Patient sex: M
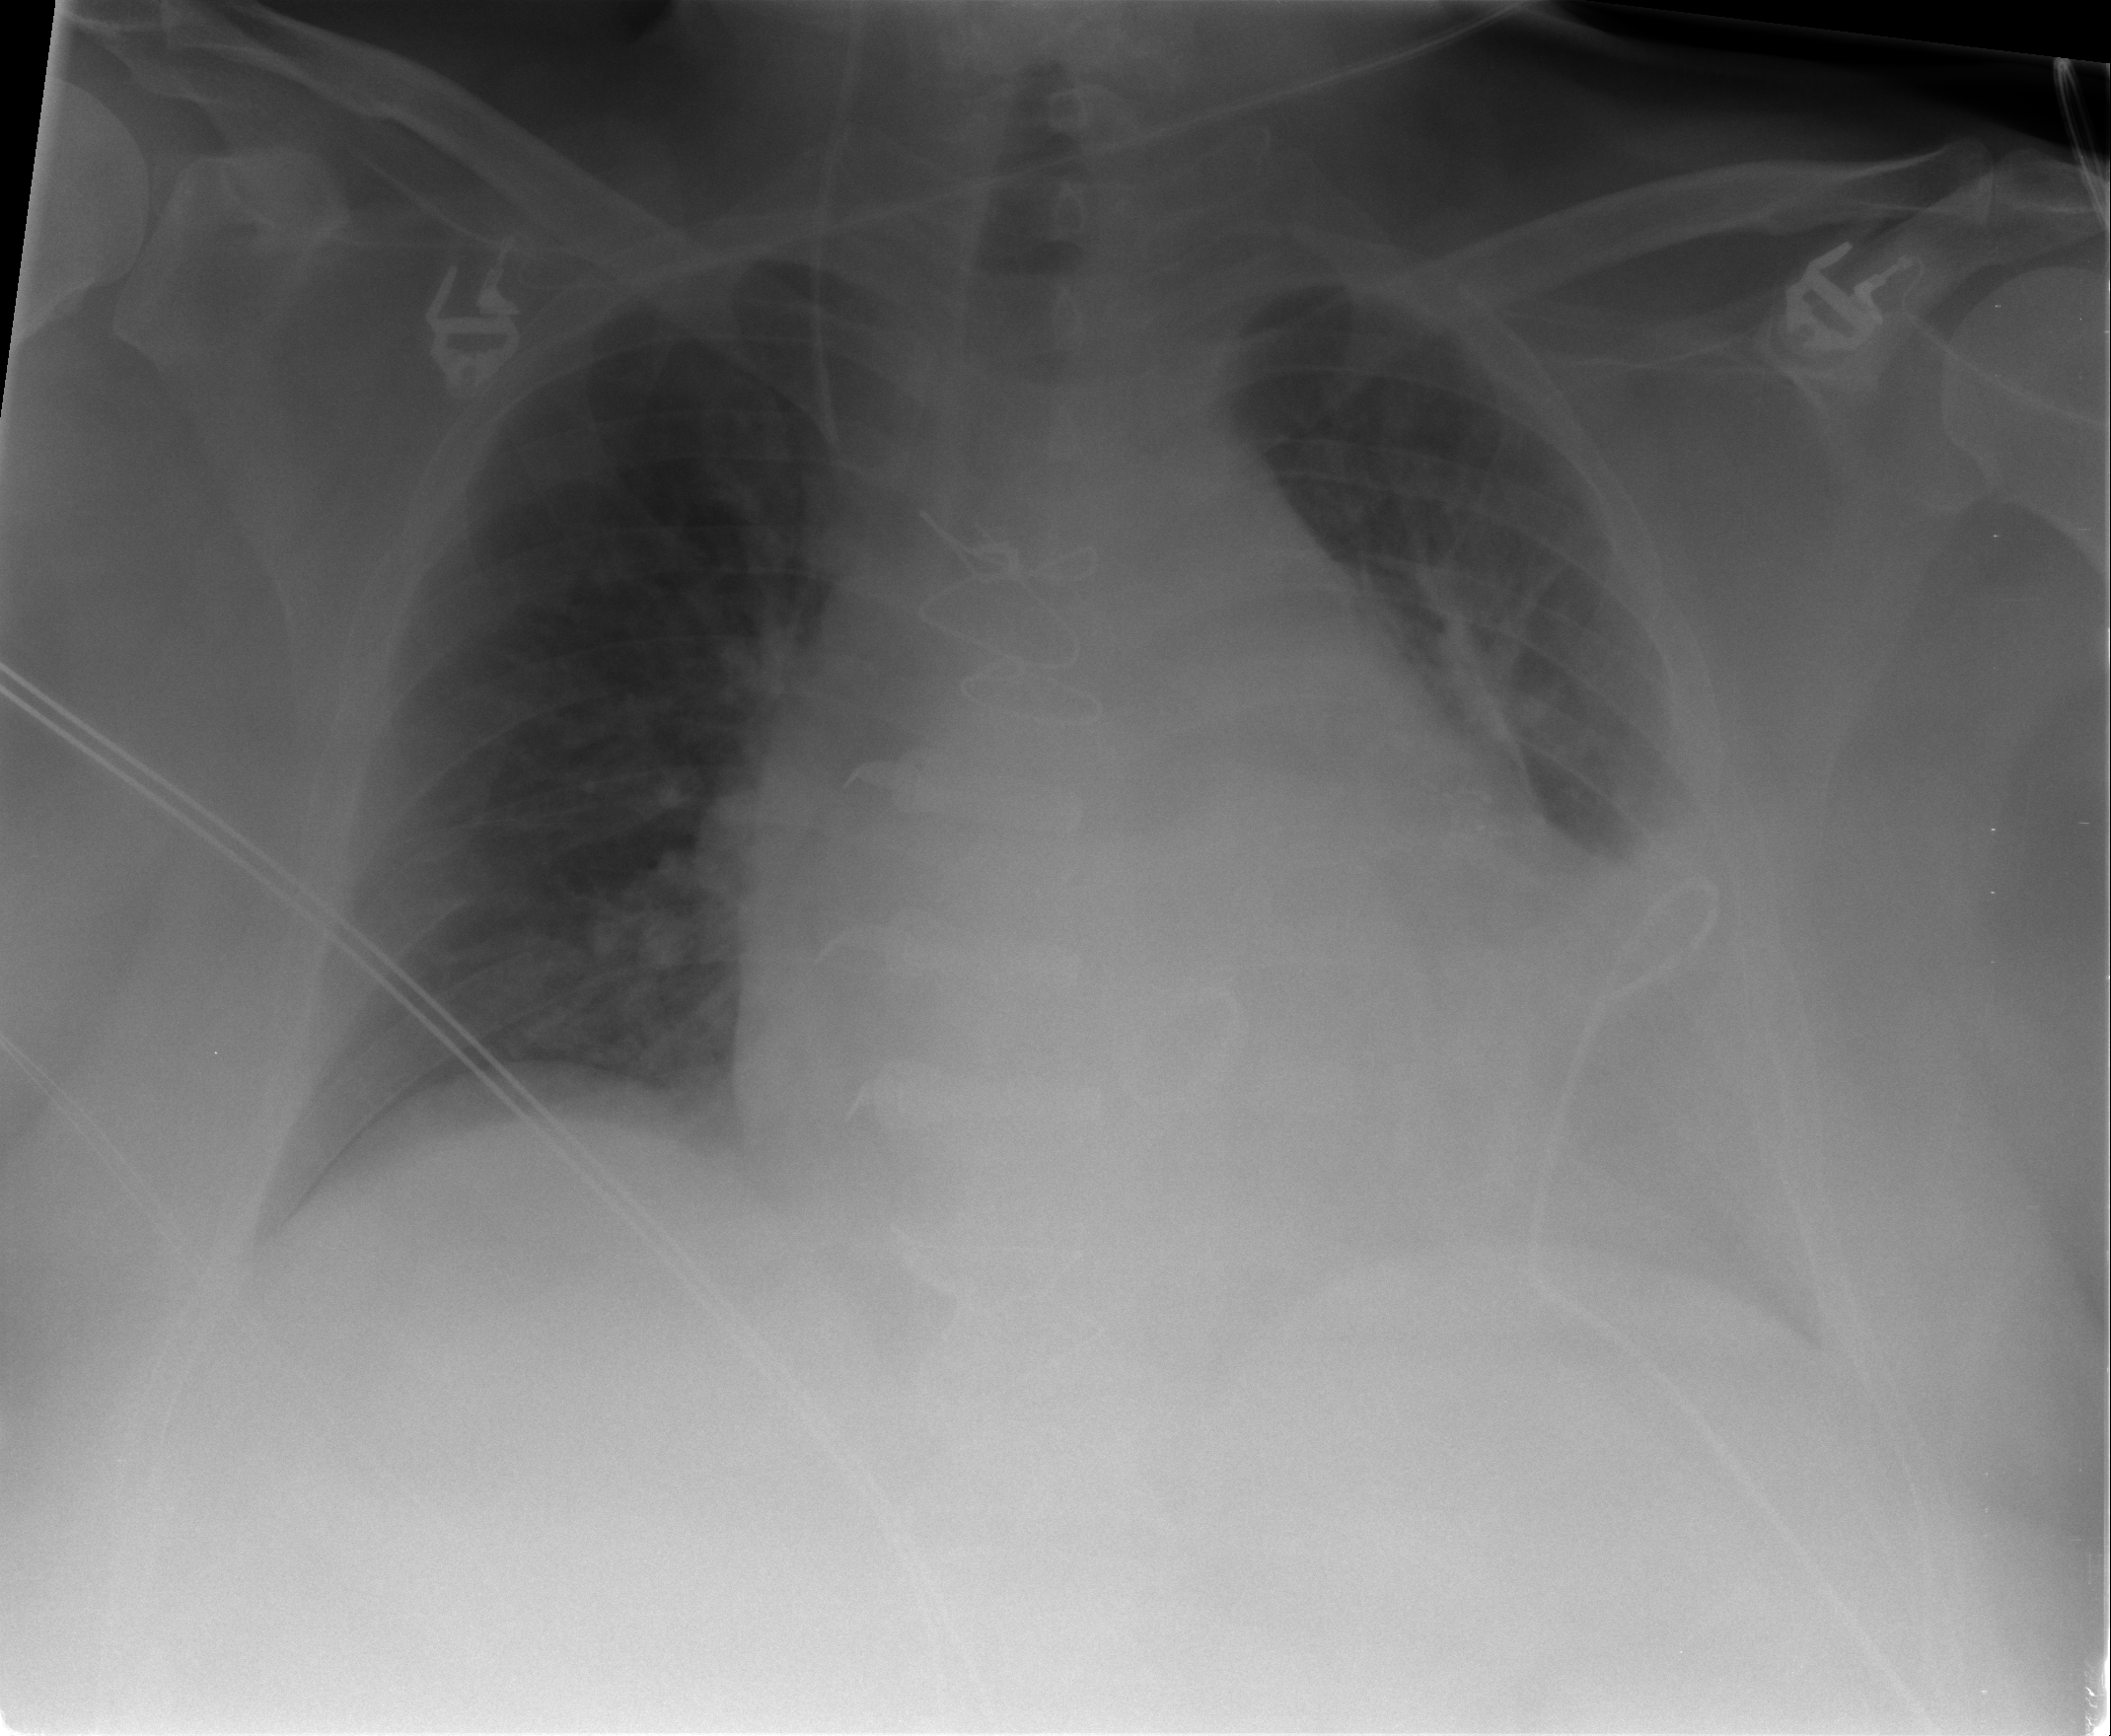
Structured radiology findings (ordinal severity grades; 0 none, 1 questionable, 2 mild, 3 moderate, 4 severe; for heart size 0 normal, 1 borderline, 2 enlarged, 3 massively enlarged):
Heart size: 2
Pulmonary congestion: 1
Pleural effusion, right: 0
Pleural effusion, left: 2
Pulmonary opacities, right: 0
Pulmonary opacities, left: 0
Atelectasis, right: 1
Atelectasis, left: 2